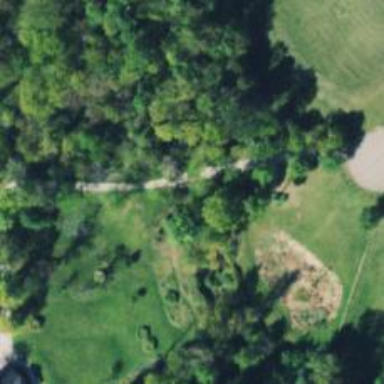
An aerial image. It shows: Culvert tunnel.